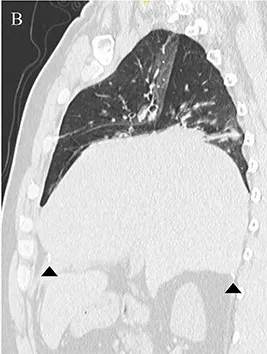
Chest computed tomography showing that the liver had prolapsed into the thoracic cavity. (B) Sagittal view. The arrowhead indicates the edge of the torn diaphragm, including the torn staple line.
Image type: radiology (ct)